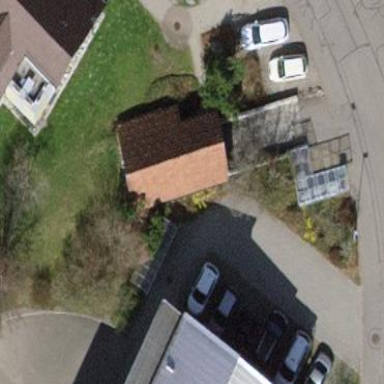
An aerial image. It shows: Garage building.